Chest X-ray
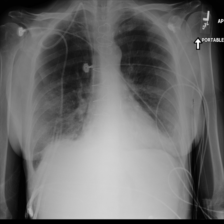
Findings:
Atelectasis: negative
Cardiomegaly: negative
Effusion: positive
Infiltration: positive
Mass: negative
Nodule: negative
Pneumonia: negative
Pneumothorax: negative
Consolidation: negative
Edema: positive
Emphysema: negative
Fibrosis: negative
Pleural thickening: negative
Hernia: negative